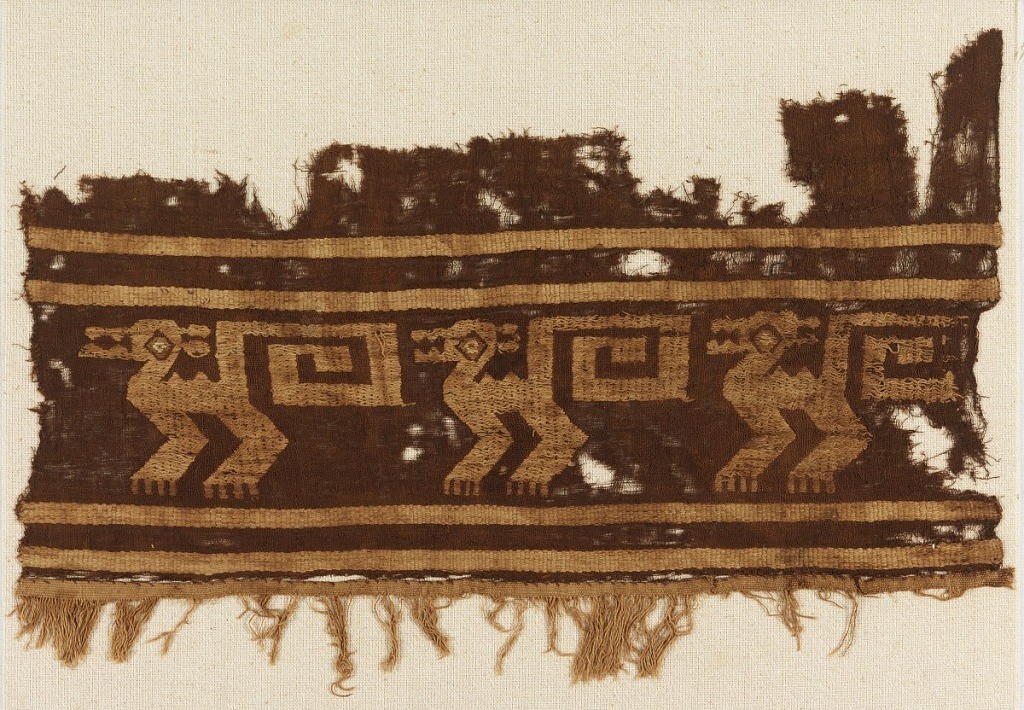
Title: Fragment
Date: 900–1400
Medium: cotton Technique: 1) discontinuous supplementary wefts in a plain weave foundation 2) weft-faced plain weave on grouped warps
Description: Fragment of a border with highly conventionalized birds in tan. Fringes at the bottom.